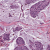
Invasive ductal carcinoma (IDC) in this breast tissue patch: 1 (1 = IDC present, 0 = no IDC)